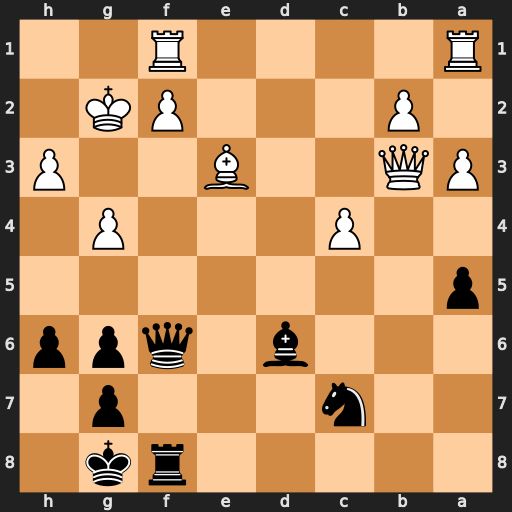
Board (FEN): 5rk1/2n3p1/3b1qpp/p7/2P3P1/PQ2B2P/1P3PK1/R4R2
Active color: b
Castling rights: -
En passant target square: -
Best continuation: Qf3+ Kg1 Qxh3